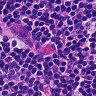
Metastatic tissue present: no